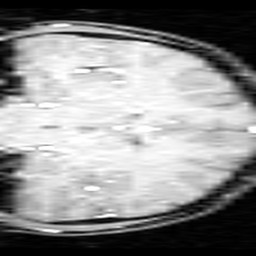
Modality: inplaneT1
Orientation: coronal
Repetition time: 0.2 s
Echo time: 0.0036 s